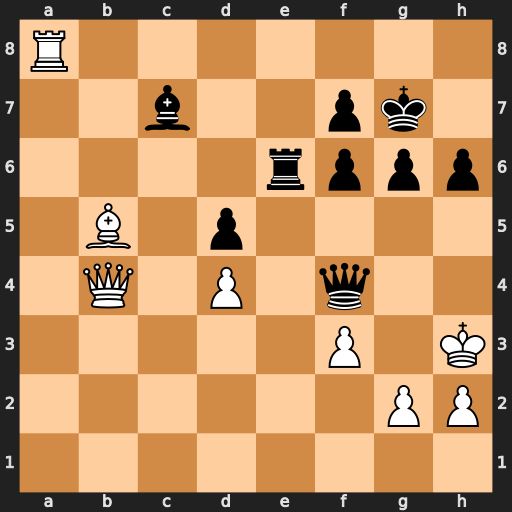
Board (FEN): R7/2b2pk1/4rppp/1B1p4/1Q1P1q2/5P1K/6PP/8
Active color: w
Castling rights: -
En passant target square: -
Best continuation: Qf8+ Kh7 Qxf7#